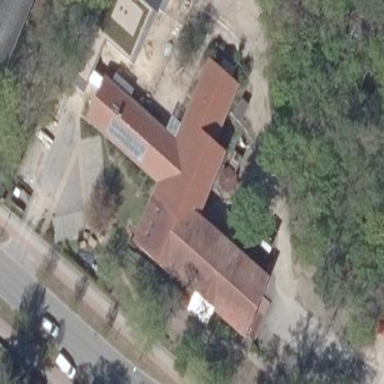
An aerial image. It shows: Kindergarten building.